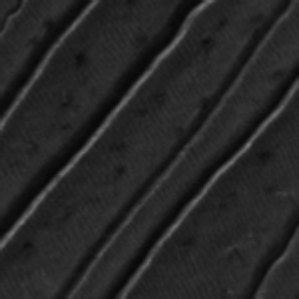
Label: frost